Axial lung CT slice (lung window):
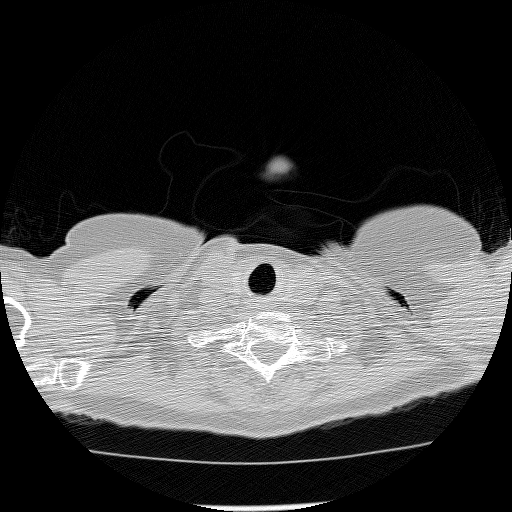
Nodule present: no